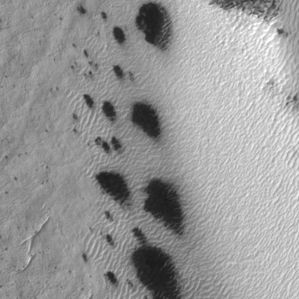
Label: frost